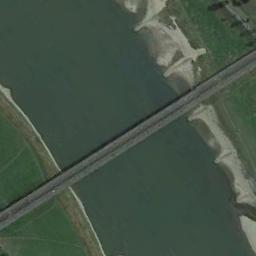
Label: bridge